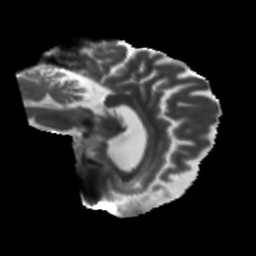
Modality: T2w
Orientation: sagittal
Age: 68
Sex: female
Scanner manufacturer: siemens
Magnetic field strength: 3 T
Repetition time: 5.47 s
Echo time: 0.0854 s